Question: Basically, I have a system showing checkmarks and Xmarks. I want to have a percentage below the cells saying how much ✅ there is, out of the total amount of cells available.

So as you can see, I have items on the left, and the ❌ is a item that...I guess we can say, hasn't been touched. But the ✅s mean the item has been touched. So at the bottom of the cells, I want a percentage to say how many ✅s out of the total amount of items. I also want this cell with the percentage to update with a new percentage every time I replace ❌ with ✅.
So if there was 9 ✅s, out of the 19 total items, it would be 47.37%% (right? I'm bad at math idk).
But when I replace the next X with a ✅, then it's 10 ✅s out of a total 19 items, so the percentage would update to 52.63%.
How do I go about this? Is there a formula I can use?
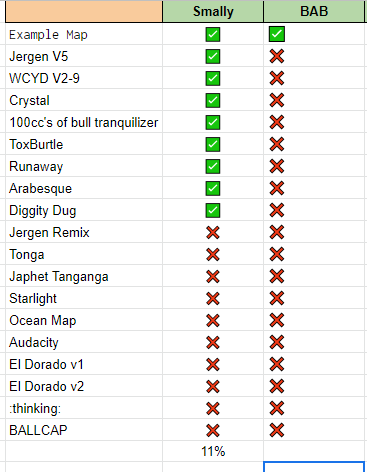
Answer: logic is:
>
'''
=COUNTIF(B1:B19; TRUE)/COUNTA(B1:B19)
'''
<URL>